Interaction volume radius: 10 \u00c5
Interaction volume height: 40 \u00c5
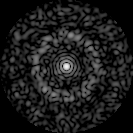
Disorder parameter: 0.8434